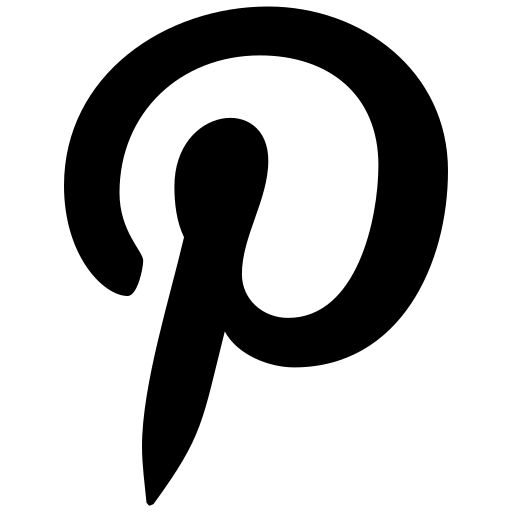
Tags: icon, FontAwesome, fa-icon, brand, pinterest, p